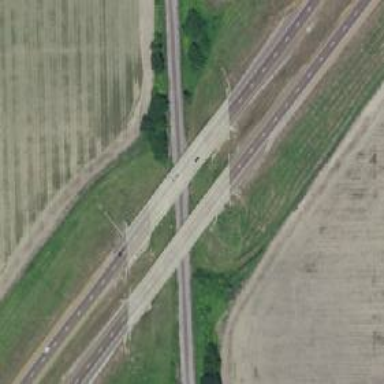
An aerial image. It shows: Trunk highway bridge.